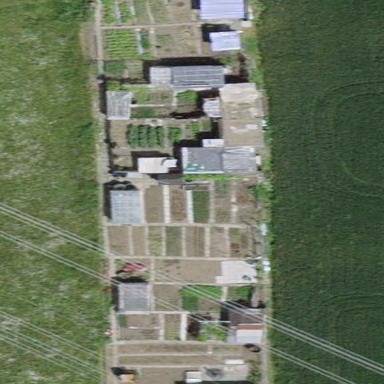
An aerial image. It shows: Plot within allotments.